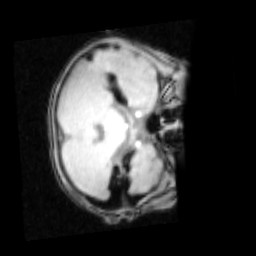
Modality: PDw
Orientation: axial
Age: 11
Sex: male
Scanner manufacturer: siemens
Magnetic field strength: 3 T
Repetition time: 0.25 s
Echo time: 0.00103 s